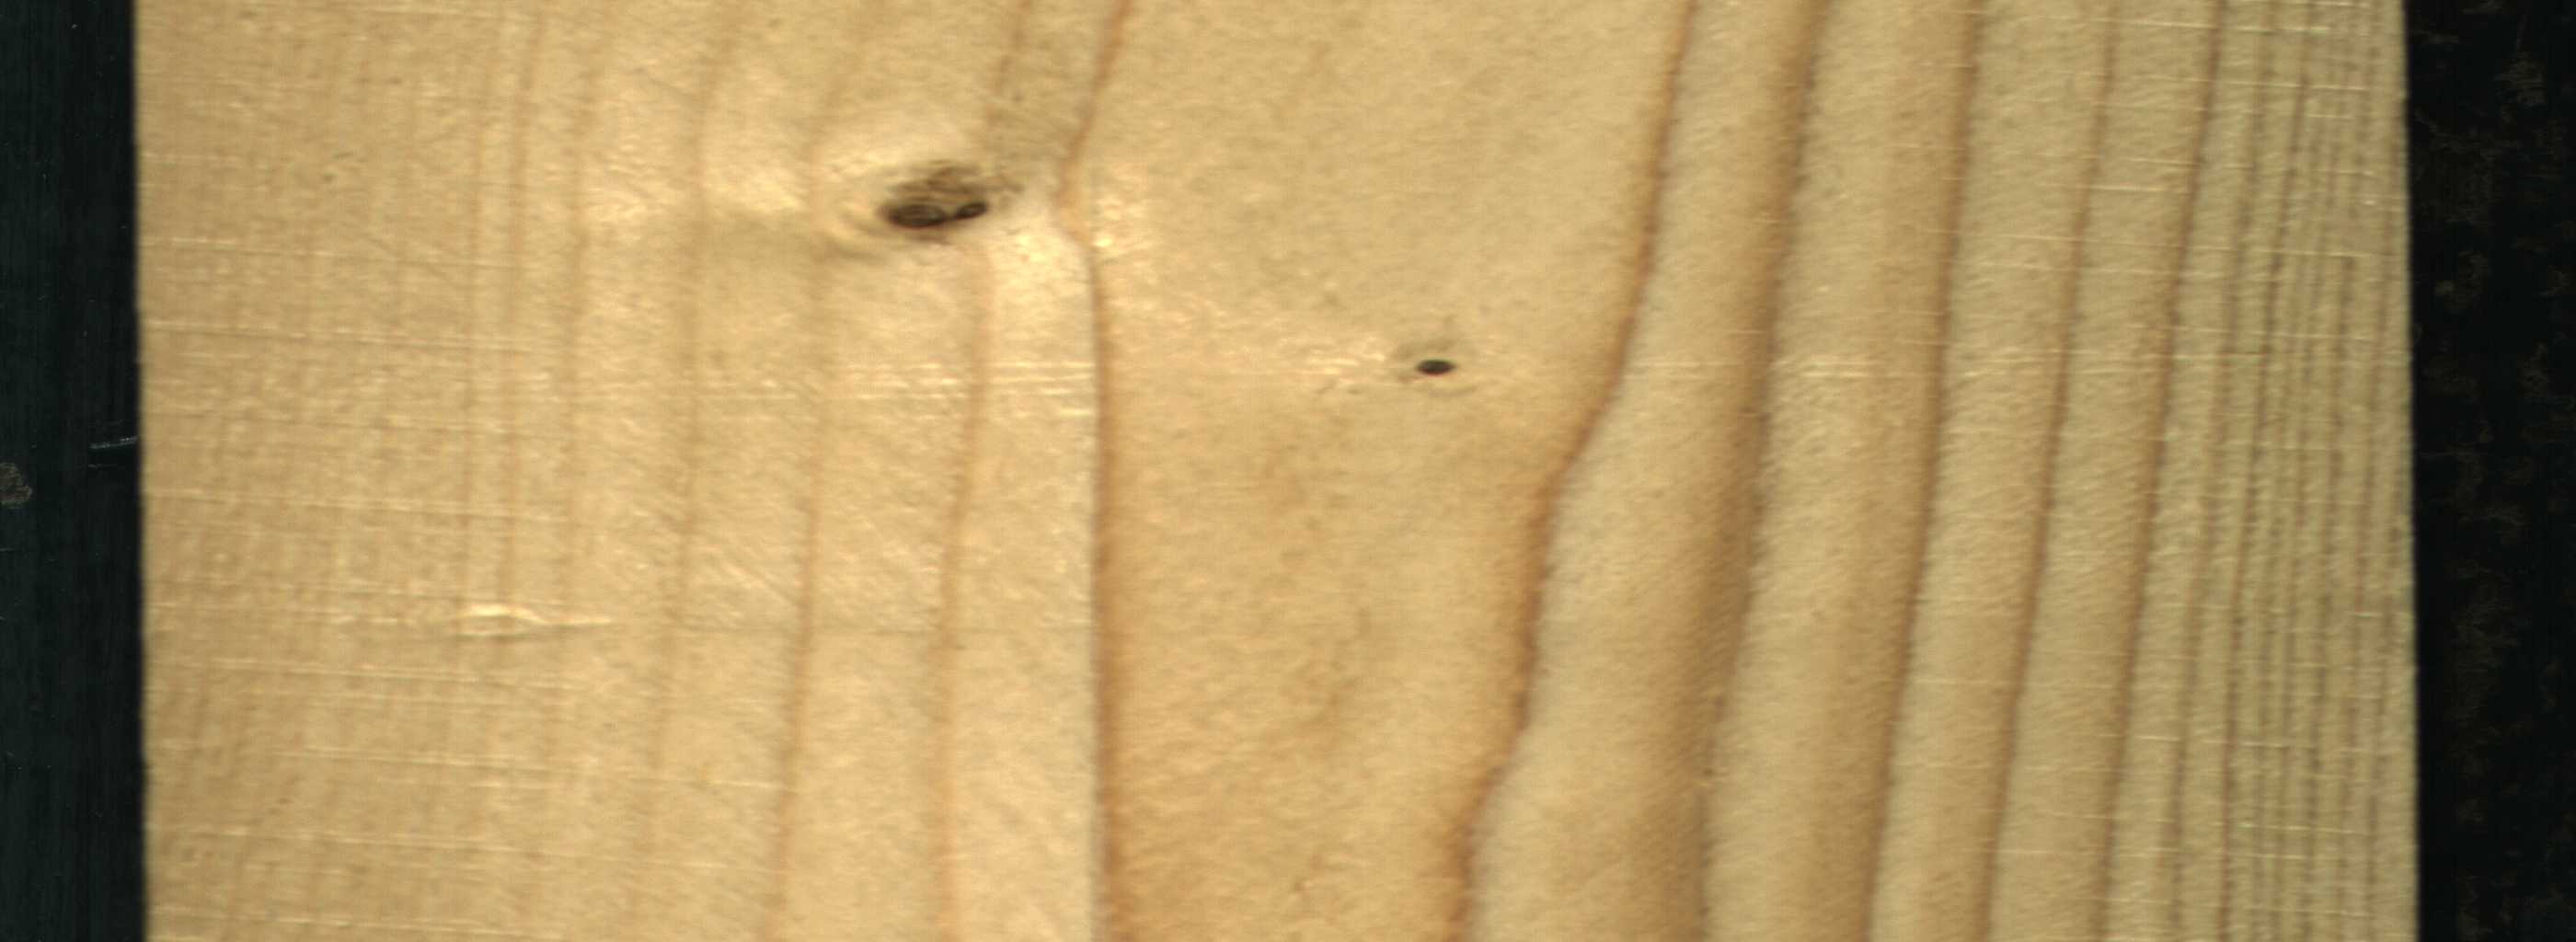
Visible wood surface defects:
Dead_Knot
Dead_Knot